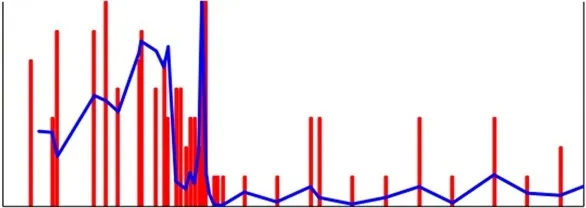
Clinical course of a patient.
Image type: pathology (masson_trichrome)